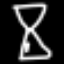
Label: hourglass